Question: I know 0% VBA and I am in need of help. I need to create a VBA button that will highlight a row of cells and then move down 1 and then when the button is clicked it will repeat the above process.
Here is a snippet of what I am talking about:

I would just want the above to be move down to the next row and then highlight those 3 columns and repeat.
Please let me know if you have any idea how I could implement this for "x" number of rows of data.
Thank you!
EDIT: Code below that I have tried
'''
Private Sub CommandButton1_Click()
Sub Macro1()
With Selection.Interior
.Pattern = xlSolid
.PatternColorIndex = xlAutomatic
.Color = 65535
.TintAndShade = 0
.PatternTintAndShade = 0
End With
Range("A12:C12").Select
With Selection.Interior
.Pattern = xlSolid
.PatternColorIndex = xlAutomatic
.Color = 65535
.TintAndShade = 0
.PatternTintAndShade = 0
End With
Range("A13:C13").Select
With Selection.Interior
.Pattern = xlSolid
.PatternColorIndex = xlAutomatic
.Color = 65535
.TintAndShade = 0
.PatternTintAndShade = 0
End With
End Sub
'''
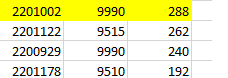
Answer: I've tried the following and it worked as you wanted:
'''
Sub Button1_Click()
LastRow = Sheet1.Cells(Rows.Count, "A").End(xlUp).Row 'Check the last row with data
For i = 1 To LastRow 'loop until you find the last highlighted cell
If Sheet1.Cells(i, 1).Interior.Color = 65535 Then
x = i + 1 ' add one for the next row
End If
Next i
If x > 1 Then
Sheet1.Range("A" & x & ":C" & x).Interior.Color = 65535 'add colour to the next cell found in previous loop
Else
x = 1
Sheet1.Range("A" & x & ":C" & x).Interior.Color = 65535 'if no cell found in previous loop, highlight the first row
End If
End Sub
'''